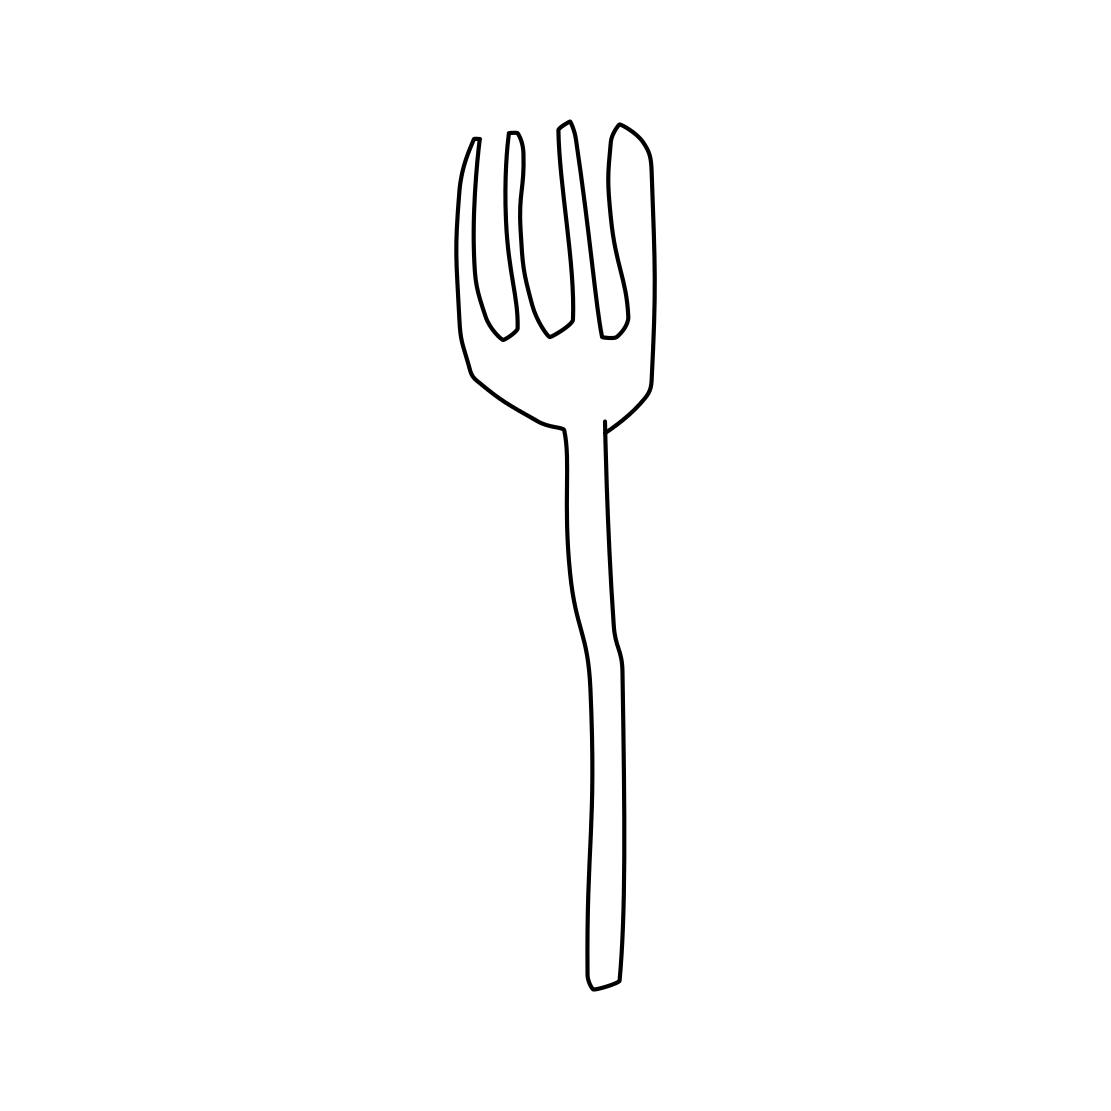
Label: fork